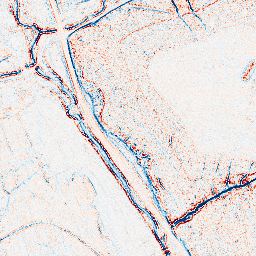
Category: edge_preserving
Decomposition family: bilateral
Decomposition parameters: d: 5
sigma_color: 100
sigma_space: 150
Upsampling method: sinc_blackman
Upsampling parameters: scale: 2
kernel_size: 16
Upsampling scale: 2